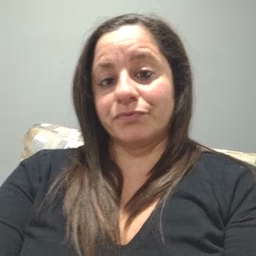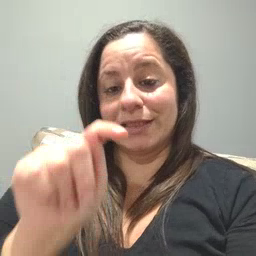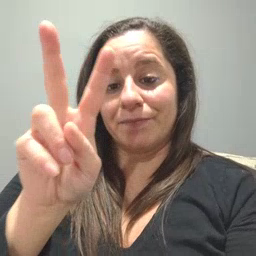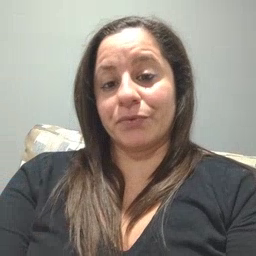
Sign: TV